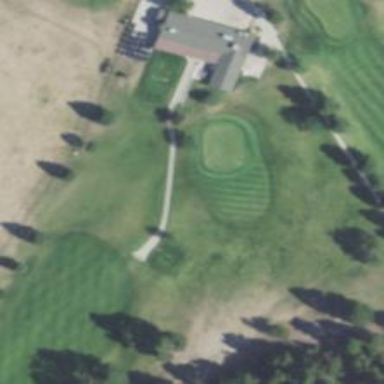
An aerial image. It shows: Service road designated as golf cart path.